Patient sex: M
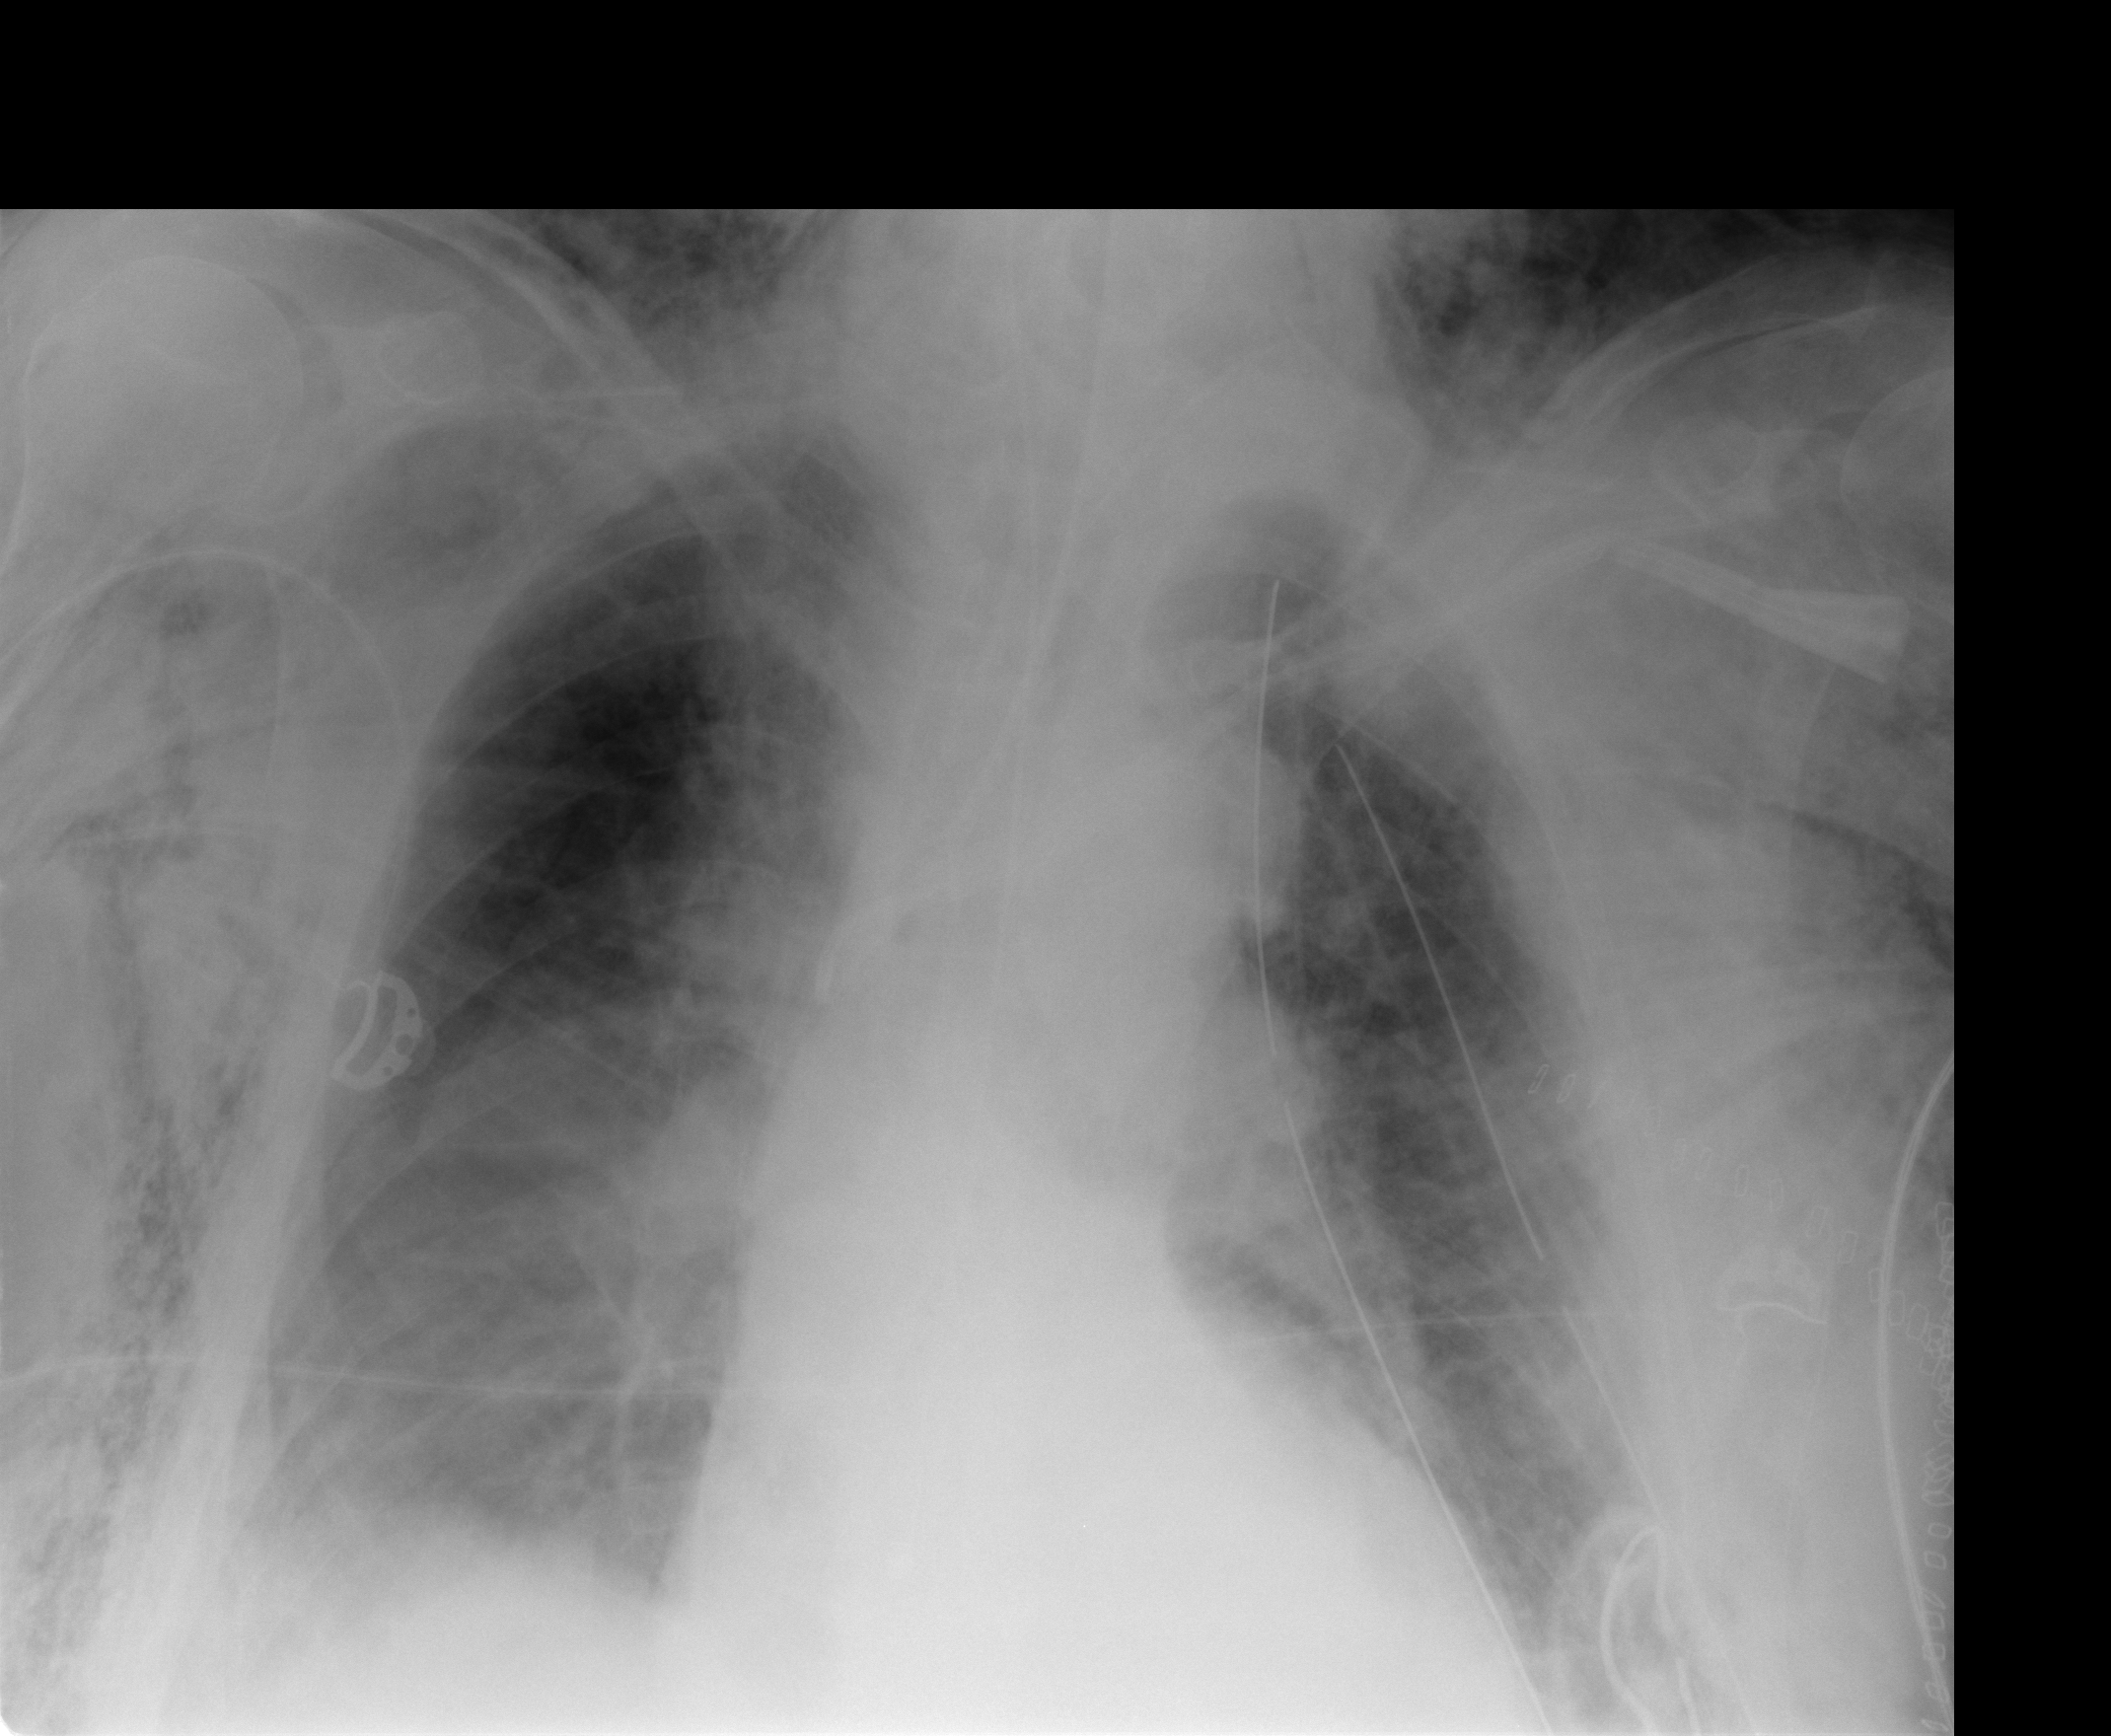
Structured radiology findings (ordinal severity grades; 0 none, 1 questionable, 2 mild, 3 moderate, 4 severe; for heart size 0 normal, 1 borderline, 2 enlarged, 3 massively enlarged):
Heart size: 1
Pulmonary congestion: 0
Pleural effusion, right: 0
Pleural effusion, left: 2
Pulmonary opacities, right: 0
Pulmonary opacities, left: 0
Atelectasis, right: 2
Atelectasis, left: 3